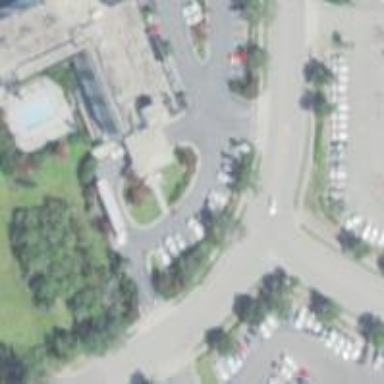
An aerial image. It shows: Hotel building.